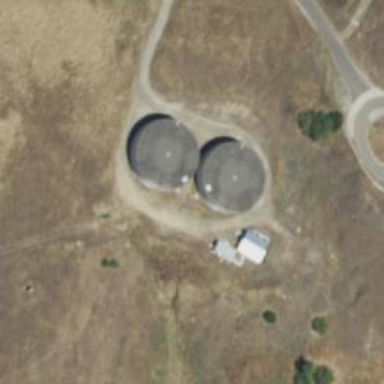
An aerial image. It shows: Storage tank with man-made structure.